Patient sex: F
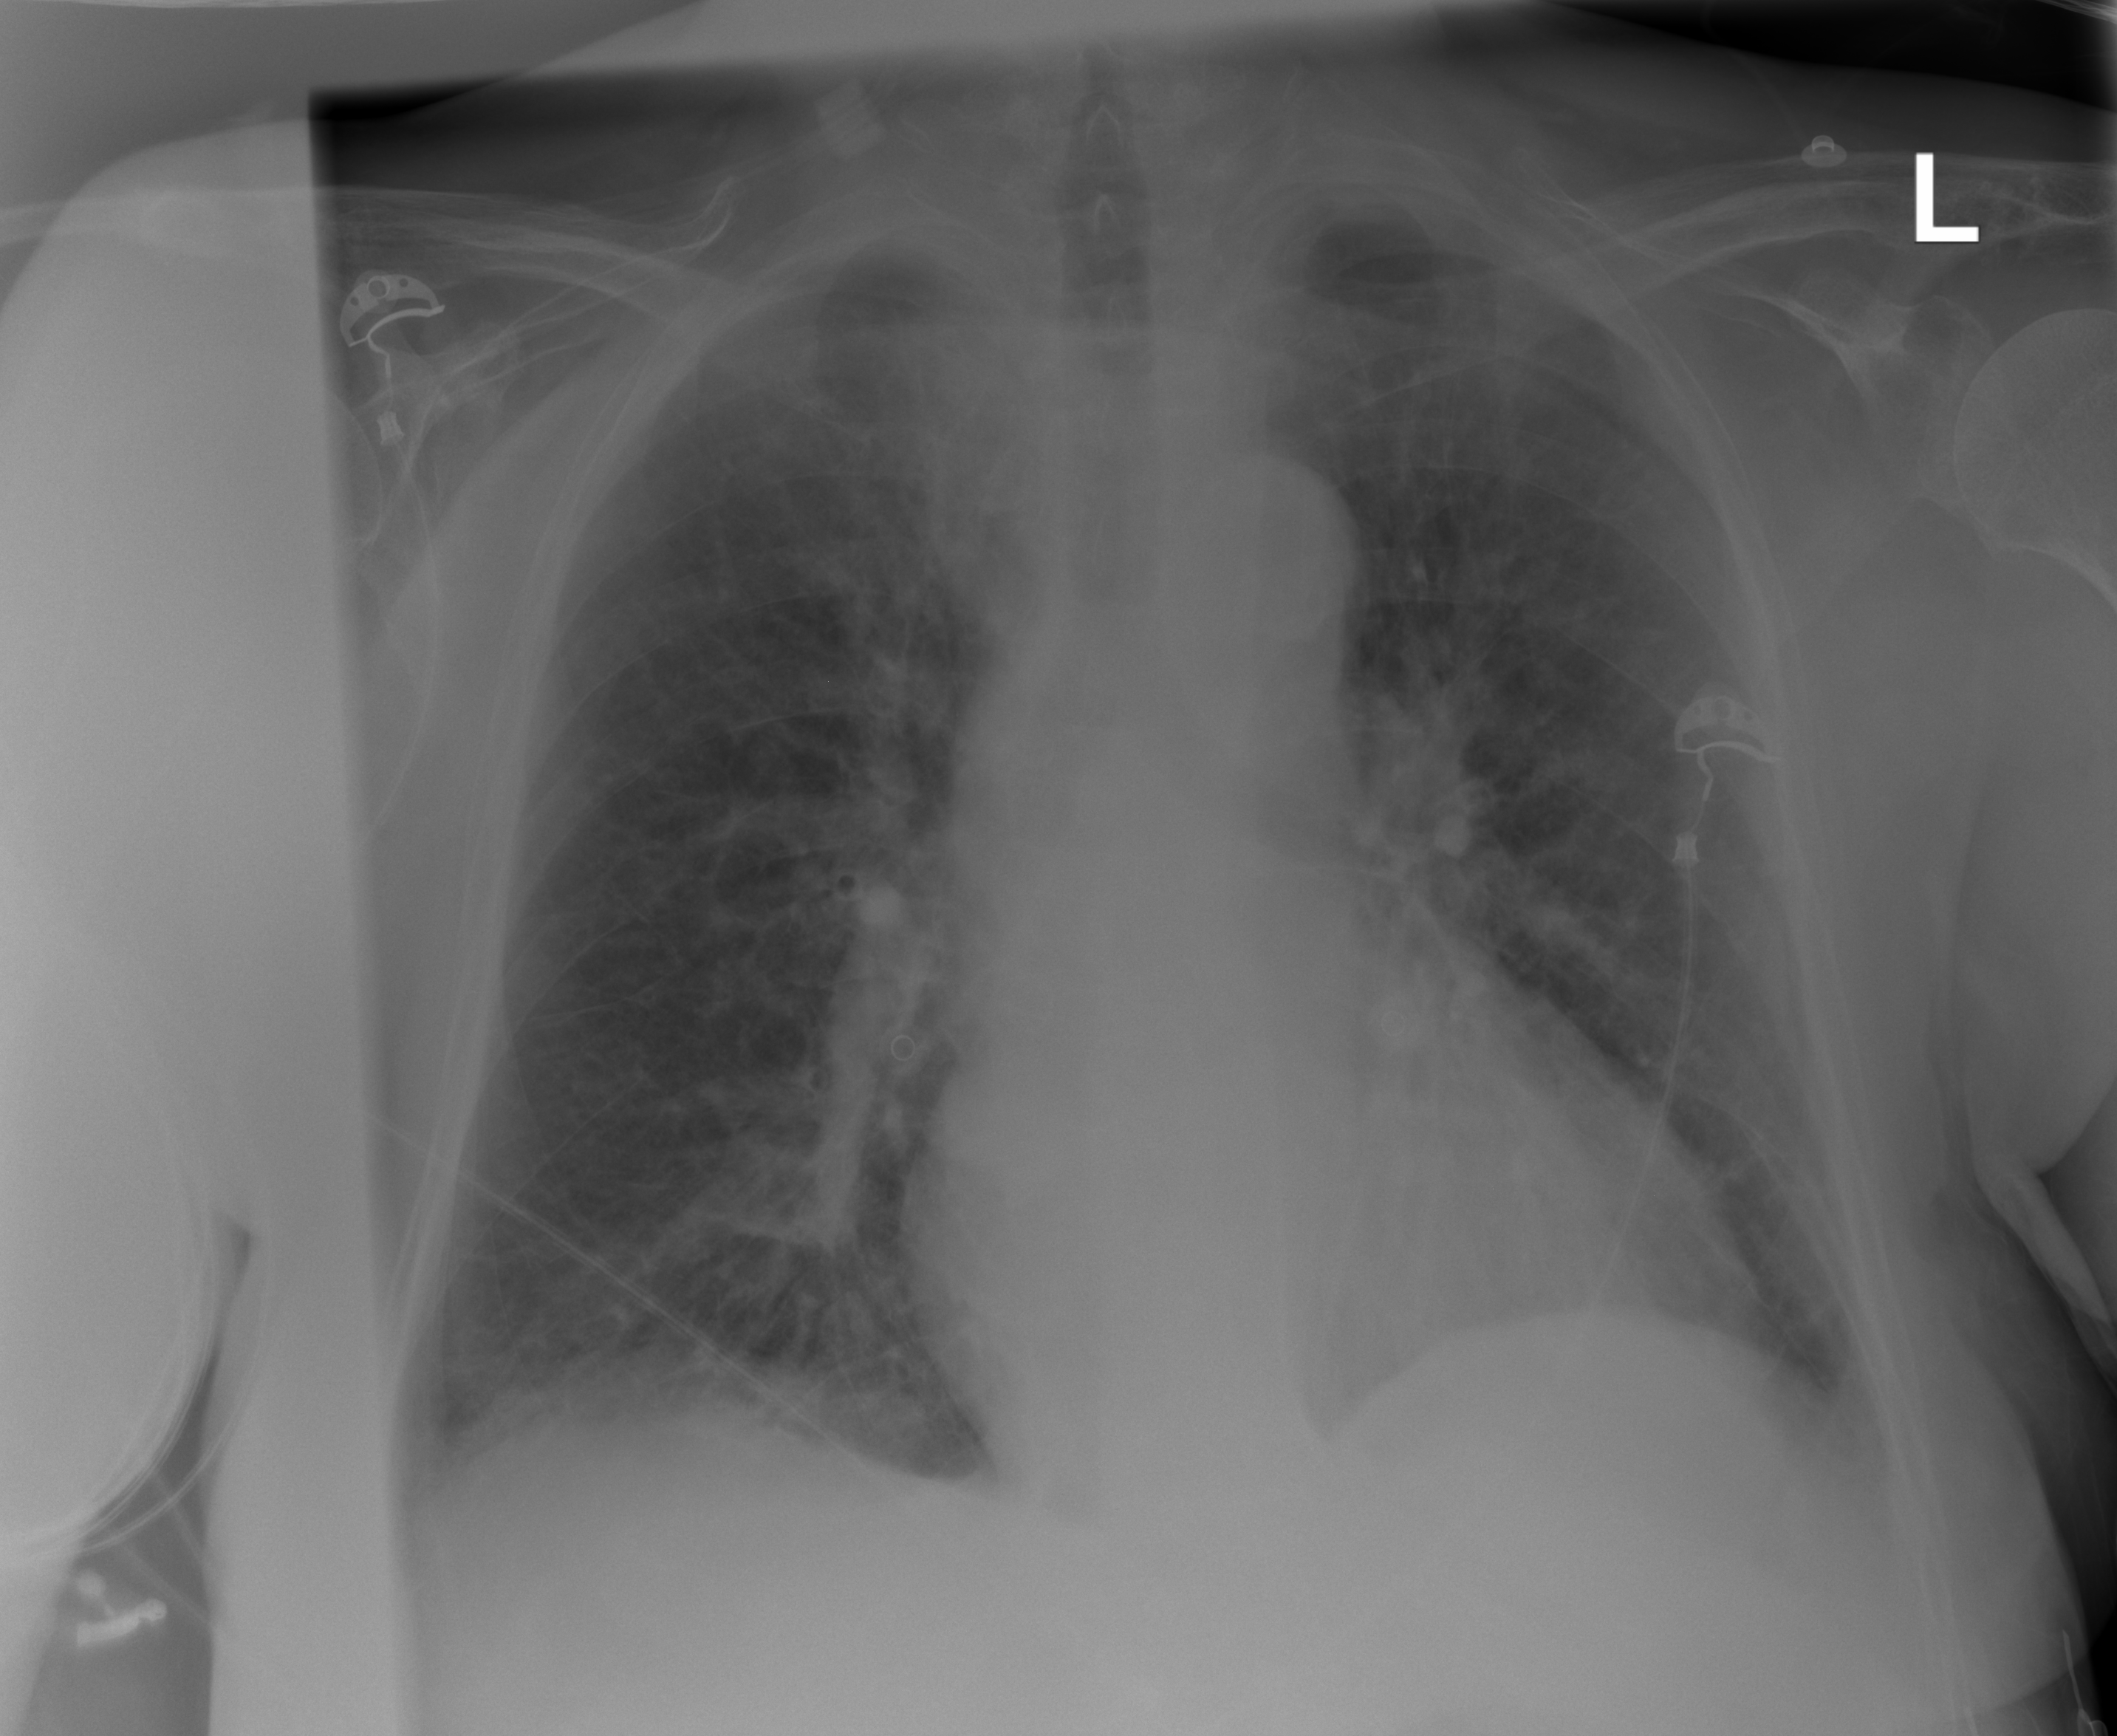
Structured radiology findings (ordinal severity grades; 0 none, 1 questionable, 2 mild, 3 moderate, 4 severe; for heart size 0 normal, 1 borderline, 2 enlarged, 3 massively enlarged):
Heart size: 2
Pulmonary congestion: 2
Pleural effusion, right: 2
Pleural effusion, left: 2
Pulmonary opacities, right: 3
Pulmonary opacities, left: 3
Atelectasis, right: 0
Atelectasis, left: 0